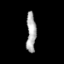
Tissue: skin
Cell type: Epithelial cells
Senescence score: 0.7166
Nuclear area (px): 369
Mean DAPI intensity: 170.813